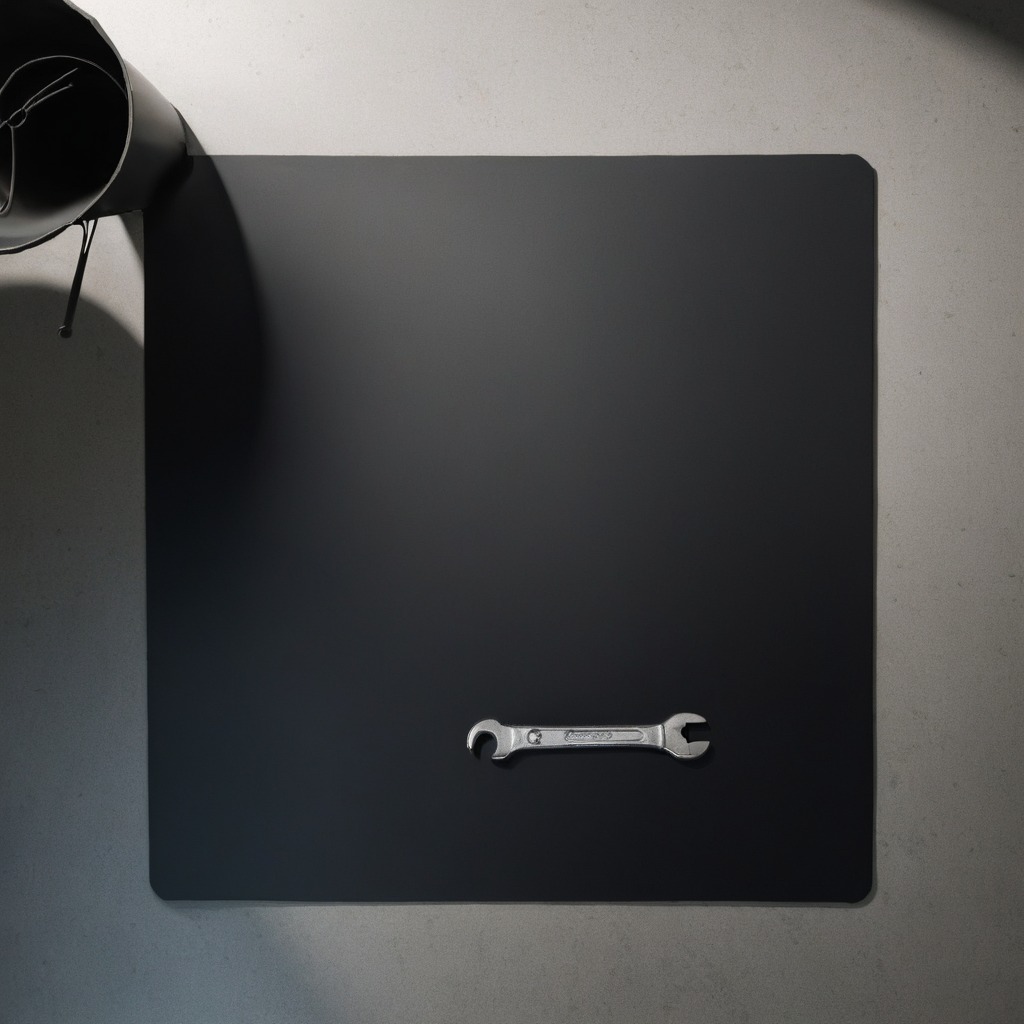
A wrench lies on the clean granite tabletop.